Question: I need a small help from you.
Everything was working fine and it still is, but what happened, i added google anaytics code to WP-admin under 'theme options' and all of the sudden, everything under 'theme options' went blank and i can see some code at the bottom of the page same place at backend.
Can you please have a look for the below screenshot and give some solution to solve this.

Thanks,
Arularasan D.
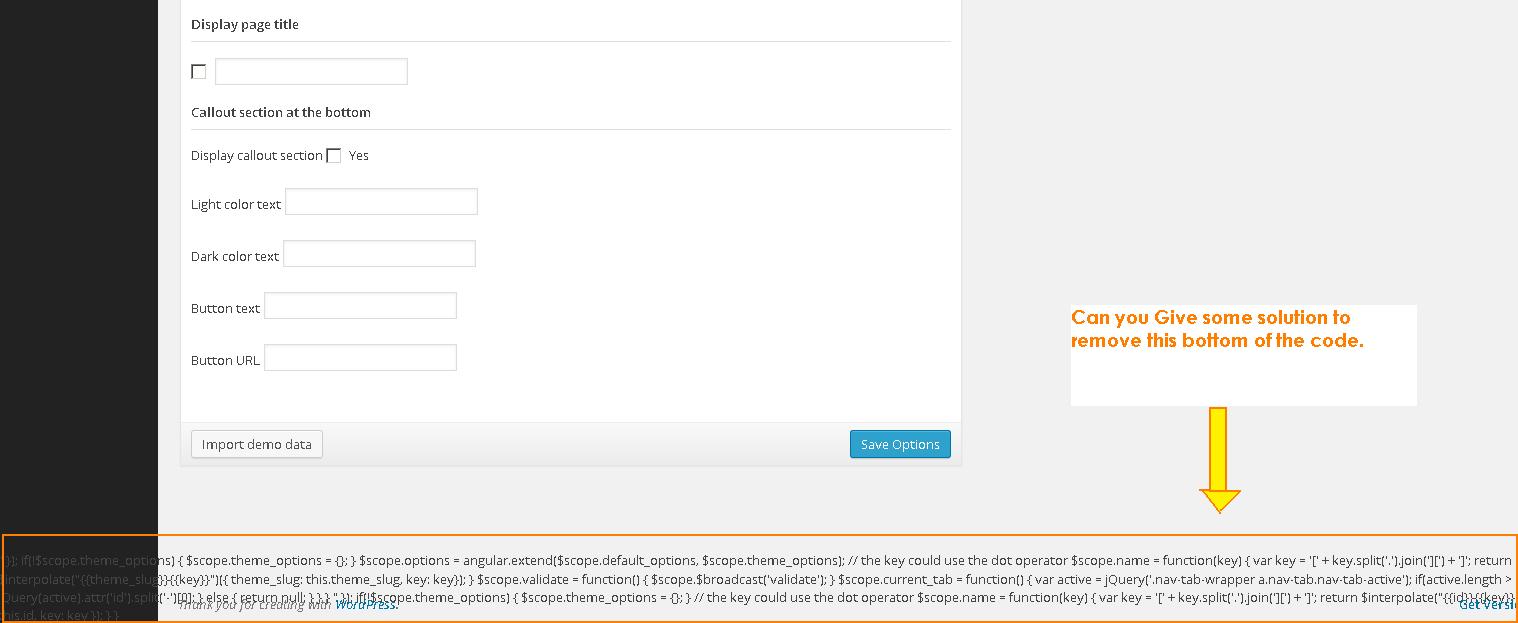
Answer: I fixed this issue in four steps,
'''
1. Exported the phpmyadmin sql files.
2. Opened the sql files in text editor and Search the keyword 'google_analytics'.
3. Removed this code :"google_analytics_tracking_code": "<script>
(function(i,s,o,g,r,a,m){i['GoogleAnalyticsObject']=r;i[r]=i[r]||function(){
(i[r].q=i[r].q||[]).push(arguments)},i[r].l=1*new Date();a=s.createElement(o),
m=s.getElementsByTagName(o)[0];a.async=1;a.src=g;m.parentNode.insertBefore(a,m)
})(window,document,'script','//www.google-analytics.com/analytics.js','ga');
ga('create', 'UA-<PHONE>-2', 'rastergraphix.com.au');
ga('send', 'pageview');
</script>"
4. Finally imported the modified sql files in phpmyadmin.
'''
Finally the js issue have solved and admin side theme option gets empty had been solved.
Can you please explain how to add the google analytics code in admin theme options window.
Thanks,
Arularasan D.
Senior PHP Programmer.